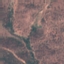
Land use / land cover: HerbaceousVegetation